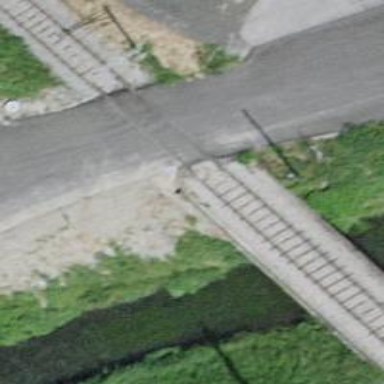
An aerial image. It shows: Level crossing along the railway.